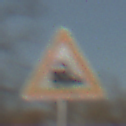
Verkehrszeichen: Bahnuebergang
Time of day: MorningAfternoon
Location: Outdoor (Suburban)
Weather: PartlyCloudy
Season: NotSpecified
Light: Natural